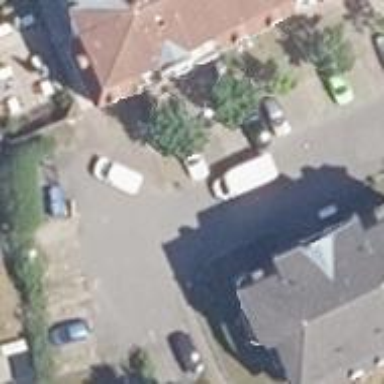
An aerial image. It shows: Turning circle on the road.